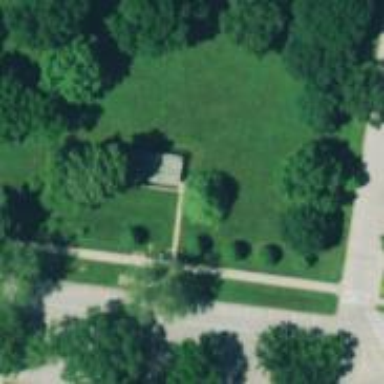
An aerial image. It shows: Historic memorial.